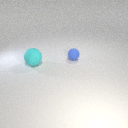
small blue rubber sphere to the right of large cyan rubber sphere